Question: As shown below the Table 'Recording' contains three foreign keys, only one of which will be filled for any one entry. My question is how can I format a select statement in Access that will only pull the names from the relevant table given the foreign key for that table?
I have tried using IIf, which works when checking which Foreign Key is Not Null after the SELECT:
'''
SELECT Recording.[idRecording],
IIf(Recording.[Artist_idArtist] Is Not Null,
Artist.[artName] ,
IIf(Recording.[Band_idBand] is Not Null,
Band.[bName],
Composer.[cName]))
FROM ...
'''
But putting any conditions after the FROM statement, to get the correct JOIN, results in an error:
'''
FROM
IIf(Recording.[Artist_idArtist] Is Not Null,
Artist INNER JOIN Recording ON Recording.[Artist_idArtist] = Artist.[idArtist],
IIf(Recording.Band_idBand Is Not Null,
Band INNER JOIN Recording ON Recording.[Band_idBand] = Band.[idBand],
Composer INNER JOIN Recording ON Recording.[Composer_idComposer] = Composer.[idComposer]));
'''
I'm new to this so I'm probably missing something obvious, or going about it the wrong way. I believe what I've ended up with here is an Exclusive Arc? I'm not sure if this is even a good design, I had thought of scrapping the Recording table and simply adding the foreign keys to Track.
For reference here is the Relationship Design:

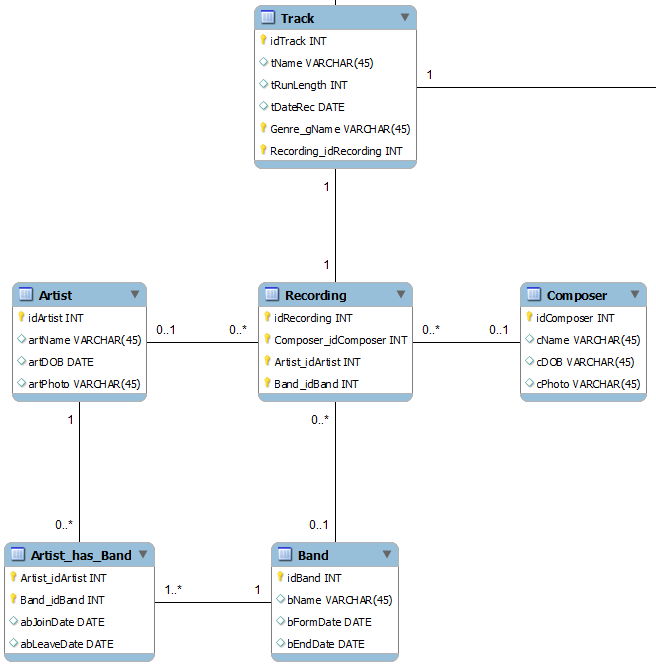
Answer: You can solve the problem with LEFT JOINs
'''
SELECT
R.idRecording,
Nz(A.artName, Nz(B.bName, C.cName))
FROM
((Recording R
LEFT JOIN Artist A
ON R.Artist_idArtist = A.idArtist)
LEFT JOIN Band B
ON R.Band_idBand = B.idBand)
LEFT JOIN Composer C
ON R.Composer_idComposer = C.idComposer
'''
They return all the records form the table on the left side and only the records from the table on the right side for which the join condition is met.
I also simplified the 'IIf' cascade with the 'Nz' function, which returns the second argument when the first one is 'null'.
I also use short aliases for table names, thus simplifying the query further.